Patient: sex F, age 65
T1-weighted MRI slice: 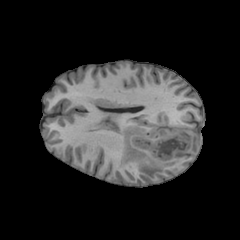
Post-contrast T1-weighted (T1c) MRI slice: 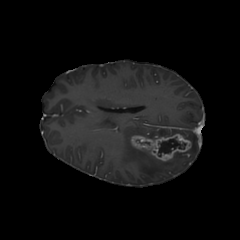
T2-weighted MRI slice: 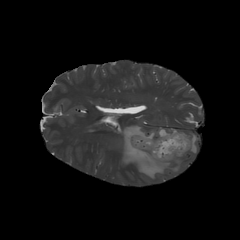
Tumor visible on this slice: yes
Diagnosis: Glioblastoma, IDH-wildtype
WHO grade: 4